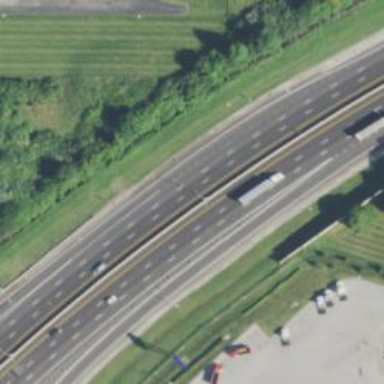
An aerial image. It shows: Motorway link.